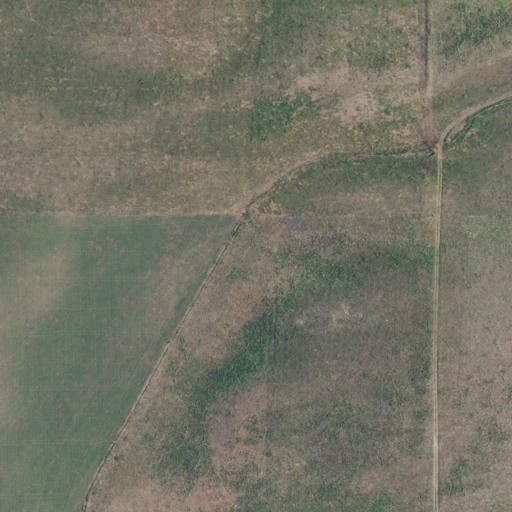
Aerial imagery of valley in Idaho named Spring Hollow containing cultivated crops and shrub